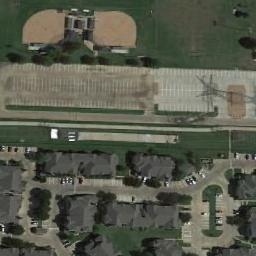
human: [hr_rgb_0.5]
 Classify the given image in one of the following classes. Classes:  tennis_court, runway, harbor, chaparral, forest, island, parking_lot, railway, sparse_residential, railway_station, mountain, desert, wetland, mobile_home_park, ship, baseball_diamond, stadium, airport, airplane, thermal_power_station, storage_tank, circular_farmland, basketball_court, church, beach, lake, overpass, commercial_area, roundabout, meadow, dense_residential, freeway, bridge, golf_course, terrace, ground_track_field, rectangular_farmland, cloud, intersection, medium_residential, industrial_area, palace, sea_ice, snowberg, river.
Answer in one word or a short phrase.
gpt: baseball_diamond